Question: When registering a custom language service extension, Visual Studio creates a new options entry for the language within the 'Text Editor' node (in the Visual Studio options dialog). Beneath that node two default nodes are created named 'General' and 'Tabs', whereby the 'General' tab contains statement completion and display settings...
In the 'Dispay' group there are three options; one of them is the 'Navigation Bar' checkbox (which shows/hides the editor's navigation bar). For my custom language service, this option is disabled. Of course, it's not implemented yet.

I would like to know, what I have to do, to provide a navigation bar for my custom editor... I guess that there is a certain interface I have to implement in the editor's factory, or the language service package must export a certain MEF component, or, or, ...
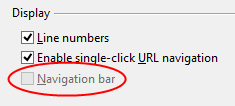
Answer: Jon Senchyna's answer guided me into the right direction. The 'OnSynchronizeDropdowns' method gets never called (the SDK documentation is just wrong in that case). What did the final trick was to override at least 'GetComboAttributes', 'GetEntryAttributes' and 'GetEntryText' to get text-only items for both combo boxes...
'''
[ComVisible(true)]
public sealed class CustomTypeAndMemberDropdownBars : TypeAndMemberDropdownBars
{
private readonly IList<string> declarations;
private readonly IList<string> members;
public CustomTypeAndMemberDropdownBars(
LanguageService languageService,
IVsTextView view)
: base(languageService)
{
// TODO: initialize declarations and members from the given text view...
this.declarations = ...
this.members = ...
}
private enum ComboIndex
{
Types = 0,
Members = 1
}
public override int GetComboAttributes(
int combo,
out uint entries,
out uint entryType,
out IntPtr imageList)
{
entries = 0;
imageList = IntPtr.Zero;
entryType = (uint)DROPDOWNENTRYTYPE.ENTRY_TEXT;
var comboType = (ComboIndex)combo;
switch (comboType)
{
case ComboIndex.Types:
entries = (uint)this.declarations.Count();
break;
case ComboIndex.Members:
entries = (uint)this.members.Count();
break;
}
return VSConstants.S_OK;
}
public override int GetEntryAttributes(
int combo,
int entry,
out uint fontAttrs)
{
fontAttrs = (uint)DROPDOWNFONTATTR.FONTATTR_PLAIN;
return VSConstants.S_OK;
}
public override int GetEntryText(
int combo,
int entry,
out string text)
{
text = null;
var comboType = (ComboIndex)combo;
switch (comboType)
{
case ComboIndex.Types:
text = this.declarations[entry];
break;
case ComboIndex.Members:
text = this.members[entry];
break;
}
return VSConstants.S_OK;
}
public override bool OnSynchronizeDropdowns(
LanguageService languageService,
IVsTextView textView,
int line,
int col,
ArrayList dropDownTypes,
ArrayList dropDownMembers,
ref int selectedType,
ref int selectedMember)
{
return false;
}
}
'''